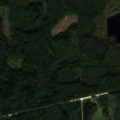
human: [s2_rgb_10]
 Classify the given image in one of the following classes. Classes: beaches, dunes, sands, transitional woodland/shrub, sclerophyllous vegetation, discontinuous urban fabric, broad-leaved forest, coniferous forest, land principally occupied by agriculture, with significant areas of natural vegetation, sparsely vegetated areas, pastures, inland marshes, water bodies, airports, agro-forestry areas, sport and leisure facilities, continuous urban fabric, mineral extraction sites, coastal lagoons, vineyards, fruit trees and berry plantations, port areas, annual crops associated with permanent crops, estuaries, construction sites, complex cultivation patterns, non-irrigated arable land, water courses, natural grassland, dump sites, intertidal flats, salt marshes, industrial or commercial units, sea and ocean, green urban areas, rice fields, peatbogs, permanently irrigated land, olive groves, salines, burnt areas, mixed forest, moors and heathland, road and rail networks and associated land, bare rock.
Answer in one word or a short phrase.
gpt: broad-leaved forest, coniferous forest, mixed forest, peatbogs